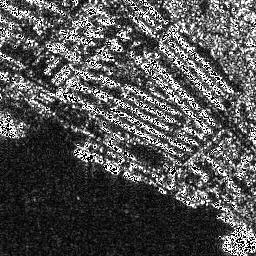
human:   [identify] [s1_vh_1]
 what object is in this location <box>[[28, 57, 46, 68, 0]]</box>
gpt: <ref>1 medium ship at the center</ref>